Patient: sex F, age 55
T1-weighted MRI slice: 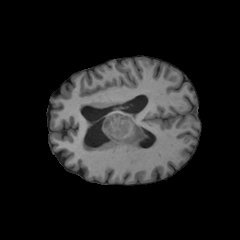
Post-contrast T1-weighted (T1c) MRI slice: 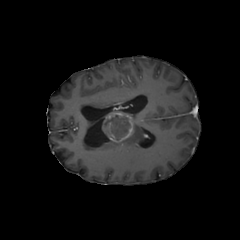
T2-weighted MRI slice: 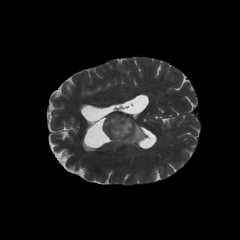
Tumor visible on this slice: yes
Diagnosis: Glioblastoma, IDH-wildtype
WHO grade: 4